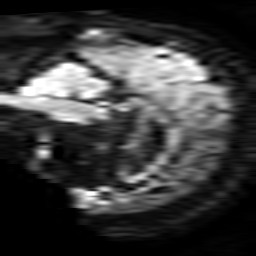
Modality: TRACE
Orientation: sagittal
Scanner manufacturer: philips
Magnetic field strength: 3 T
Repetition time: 4.09 s
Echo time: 0.0607 s